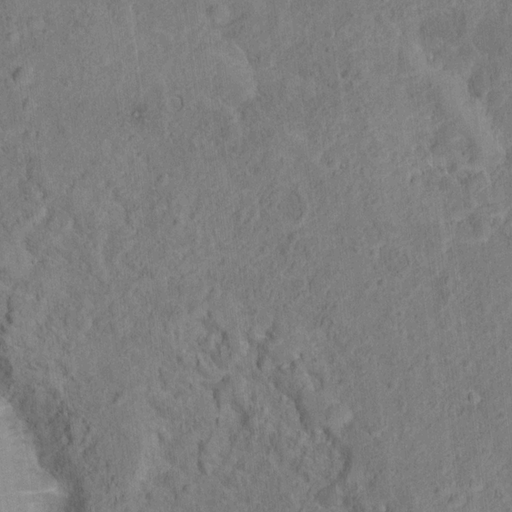
Classes present: Background